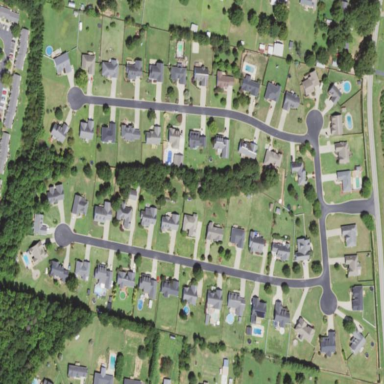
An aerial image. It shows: Residential area within neighborhood.